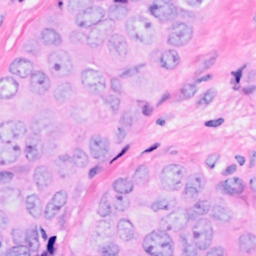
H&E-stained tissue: Breast